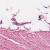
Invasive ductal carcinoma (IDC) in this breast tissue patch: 0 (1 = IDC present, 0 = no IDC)